Question: Can anyone experienced in signal processing and 'STFT' explains to me why the window function in the below posted image is from (t-t'), given that t is the total time and t' is the width of the window?
I can not figure it out because, initially, the window is located at t=0, and if the window length for an example is 3, then the window will spans from t=0 -> t=3, and if the total time T = 10 for an example then the window function will be like 'w(T-3)', which is 7?! I really can not understand it and I believe there is any hidden thing I can not comprehend.
Kindly please clarify it and guide. Thanks
:

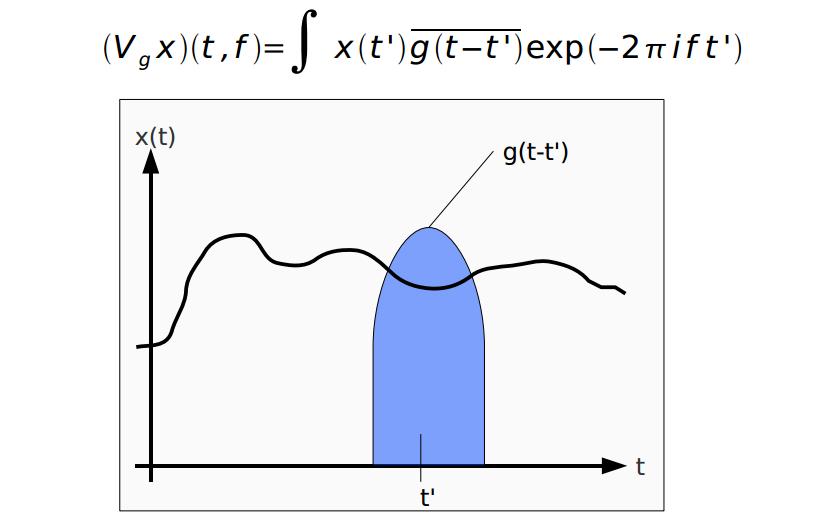
Answer: note that, the width of the winow function is constant throughout the entire STFT process. and the time (t) in the function g(t-t') indicate sthat, t: is the current time on the time axis and it is variable each time the window is moved/shifted to the righ to overlap the main signal.
in other words, and i hope this clarifies better, the "t" at the end of the time axis is NOT the "t" in the function g(t-t'). as i stated earlir in the function g(t-t'), t: is the current time on the time axis and it is variable for each shift of the window function and t': is the width of the window and it is constant throughout the entire STFT process.